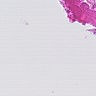
Metastatic tissue present: no